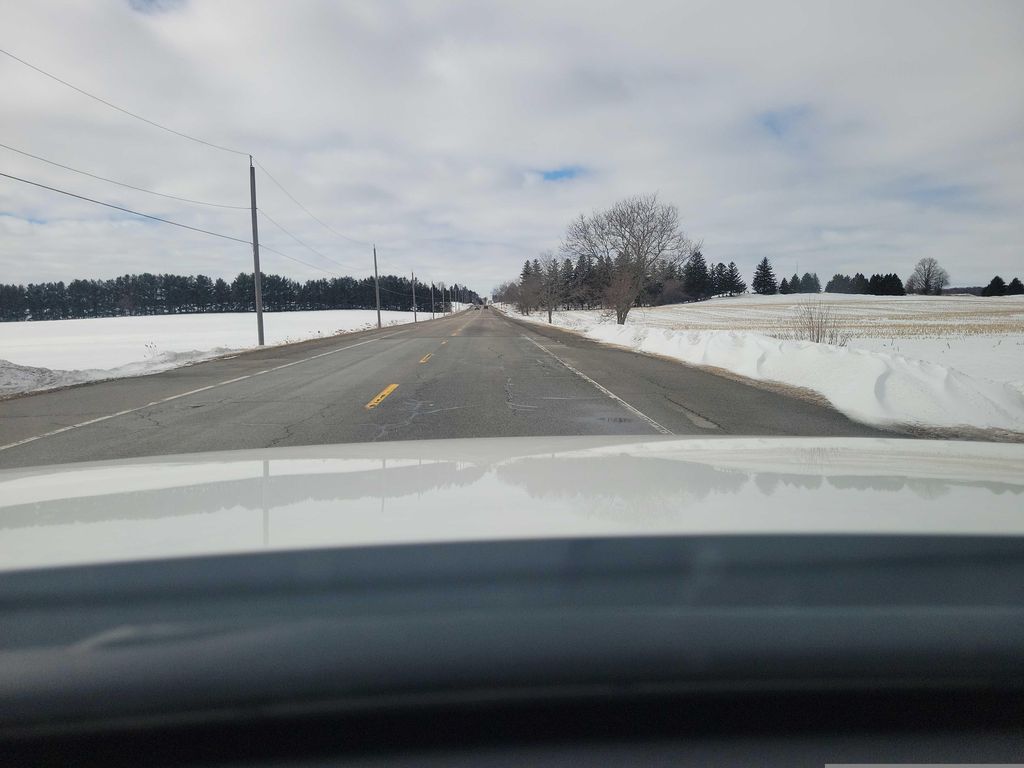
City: kitchener-waterloo